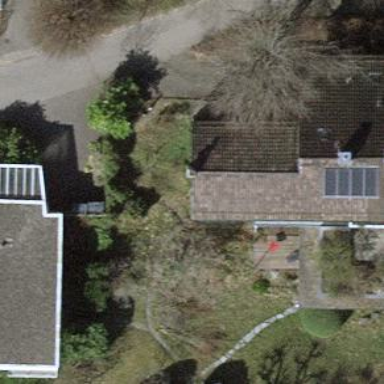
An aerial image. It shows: Building with pitched roof.